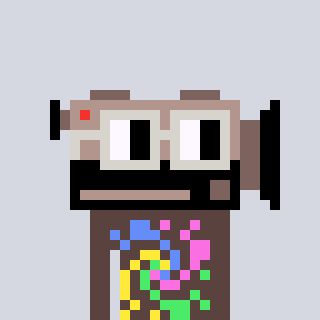
a pixel art character with square light gray glasses, a camcorder-shaped head and a darkbrown-colored body on a cool background